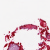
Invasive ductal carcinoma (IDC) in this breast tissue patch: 0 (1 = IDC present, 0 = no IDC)